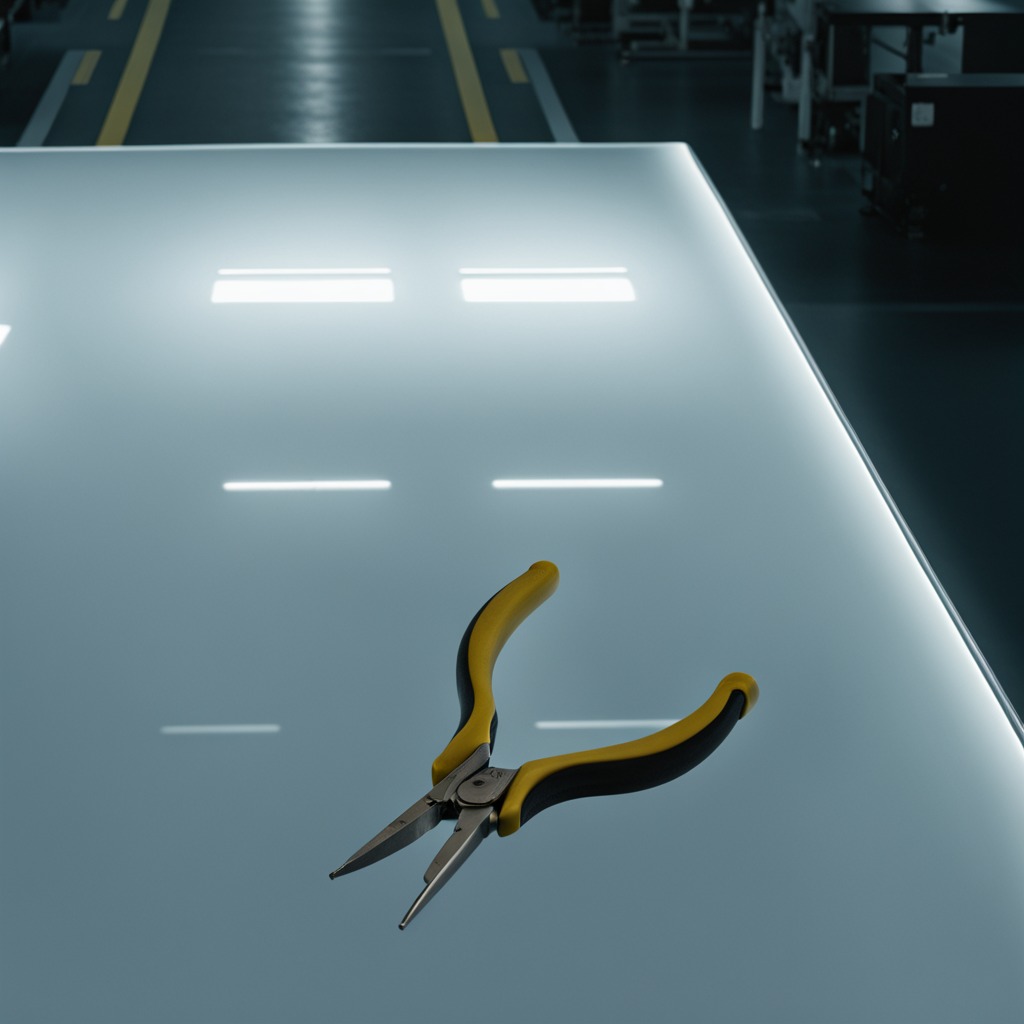
A plier is lying on a table in a ship maintenance bay industrial lighting.